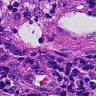
Metastatic tissue present: no